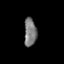
Tissue: prostate
Cell type: T cells
Senescence score: 0.2867
Nuclear area (px): 342
Mean DAPI intensity: 122.368